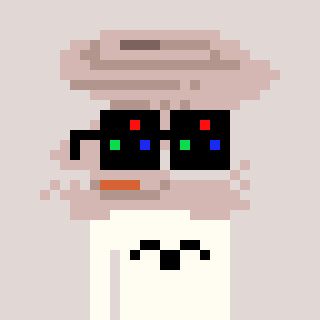
a pixel art character with square black sunglasses, a tornado-shaped head and a grayscale-colored body on a warm background